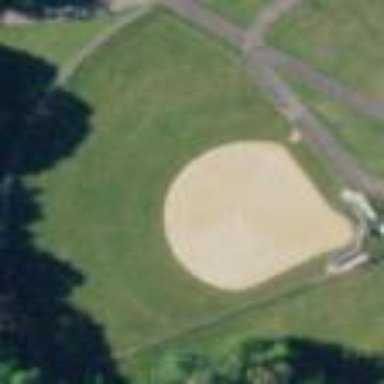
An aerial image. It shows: Baseball pitch for leisure land.